Question: I have a non-weighted DAG graph. What I want to do is to find
all the paths in a greedy way and the path should contain at least K nodes,
and a given starting node.
Is there any existing algorithm/implmentation that does that?
For example I have the following graph:
'''
my %graph =(36=>[31],31=>[30,22],30=>[20],22=>[20,8],20=>[1],8=>[5],5=>[2],2=>[1,20]);
'''

So if I define K=5 and starting node 36, I hope to get:
'''
{1,20,22,31,36}
{1,20,2,5,8,22,31,36}
{1,20,30,31,36}
{1,2,5,8,22,31,36}
'''
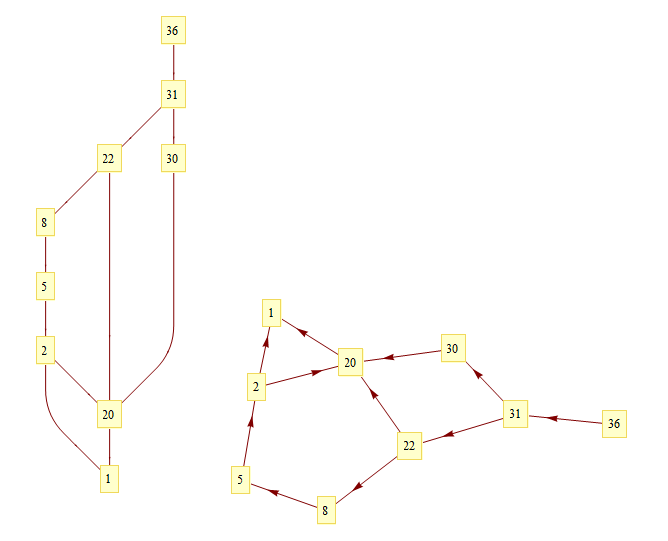
Answer: That's not very dificult.
'''
use warnings;
use strict;
use Data::Dumper;
my @stack = ();
my %graph = (36=>[31],31=>[30,22],30=>[20],22=>[20,8],
20=>[1],8=>[5],5=>[2],2=>[1,20]);
# add begin to stack
push(@stack, { node => 36, way => [36] });
while (@stack > 0) {
my $node = pop(@stack);
# way
my $way = $node->{way};
# complete way
if ($node->{node} == 1) {
print Dumper($node->{way});
}
# add next nodes
my $nextArr = $graph{$node->{node}};
for my $nextNod (@$nextArr) {
# add way
my @tmpWay = @$way;
push(@tmpWay, $nextNod);
# add to stack
push(@stack, { node => $nextNod, way => \@tmpWay });
}
}
'''
So you can test, if node the end node and save all path (ways) out.
You must optimase this script
# edit
Add endless save protection.
# edit 2
You don't need a endless protection. Add shift to pop, then you search more than one way to end note :)